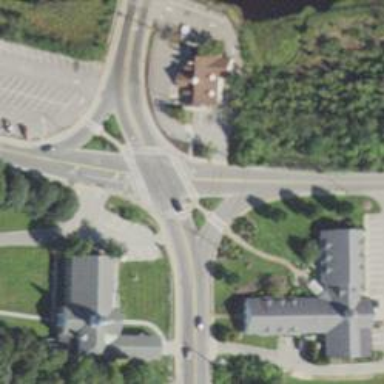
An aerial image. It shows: Stop road.